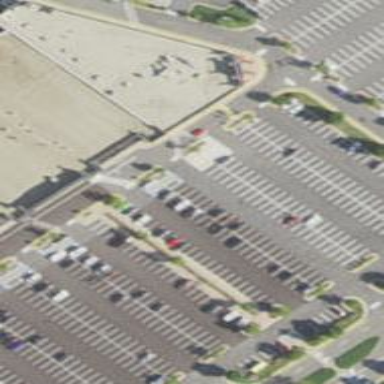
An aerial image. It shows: Parking space.